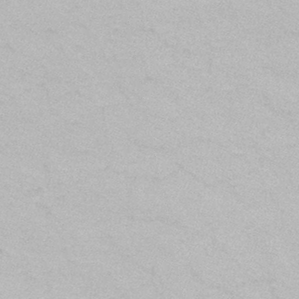
Label: frost